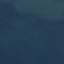
Land use / land cover: SeaLake